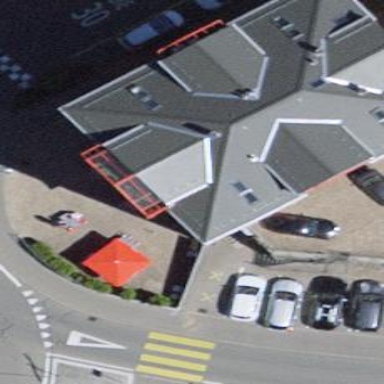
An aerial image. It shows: Outdoor seating area for leisure land.